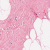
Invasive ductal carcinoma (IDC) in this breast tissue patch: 0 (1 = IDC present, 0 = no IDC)